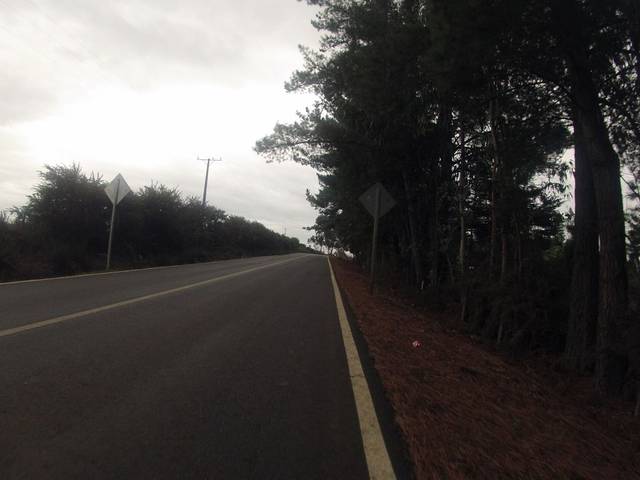
Region: Chile
Coordinates: -38.802, -72.665